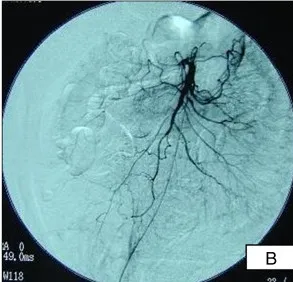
Supramesenteric artery angiography. (B) Mesenteric angiogram taken on day 30, showing blood flow and reduced vascular narrowing after catheter injection of 10 mug of PGE1 and 20 mg of prednisolone sodium succinate into the superior mesenteric artery.
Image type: radiology (x_ray)